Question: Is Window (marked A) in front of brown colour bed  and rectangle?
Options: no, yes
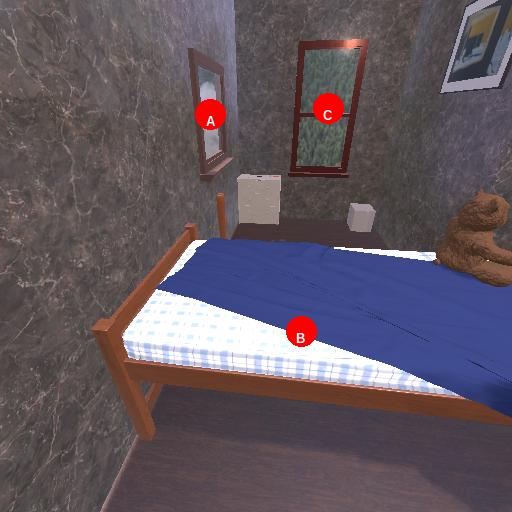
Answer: no